Brain MRI, t2w sequence, axial 2D slice.
Patient: age 26, sex F, weight 78 kg, height 1.78 m
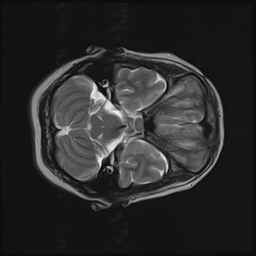